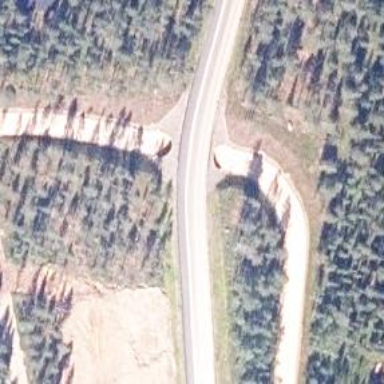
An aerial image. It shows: Residential road with bridge.